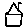
Label: house